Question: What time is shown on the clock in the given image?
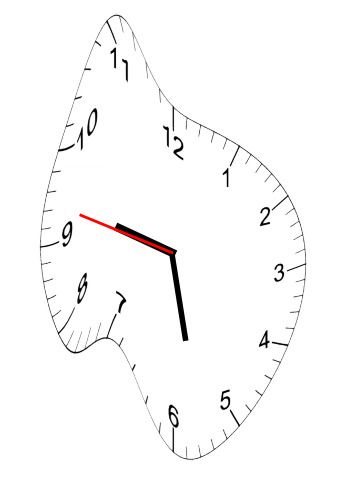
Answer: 09:27:47